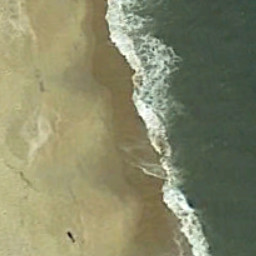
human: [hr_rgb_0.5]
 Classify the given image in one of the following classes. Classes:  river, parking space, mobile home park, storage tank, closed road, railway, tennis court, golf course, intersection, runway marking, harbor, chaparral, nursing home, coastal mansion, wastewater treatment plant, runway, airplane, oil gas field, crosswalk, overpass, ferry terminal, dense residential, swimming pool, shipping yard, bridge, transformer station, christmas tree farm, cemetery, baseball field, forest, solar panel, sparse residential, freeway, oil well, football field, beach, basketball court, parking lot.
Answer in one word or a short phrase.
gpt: beach